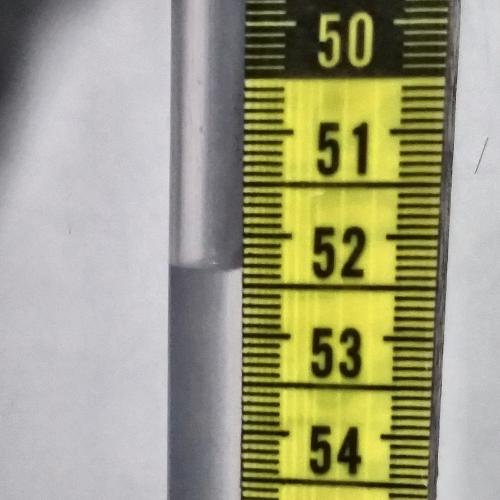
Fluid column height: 52.3 cm